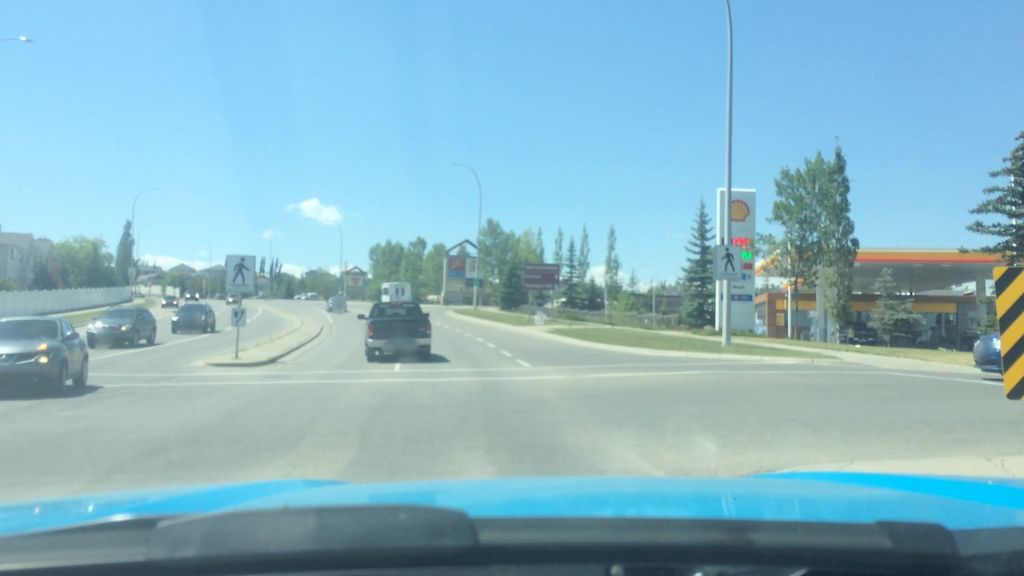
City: calgary